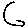
Label: moon